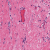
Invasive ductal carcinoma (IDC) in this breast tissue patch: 0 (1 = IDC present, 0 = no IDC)